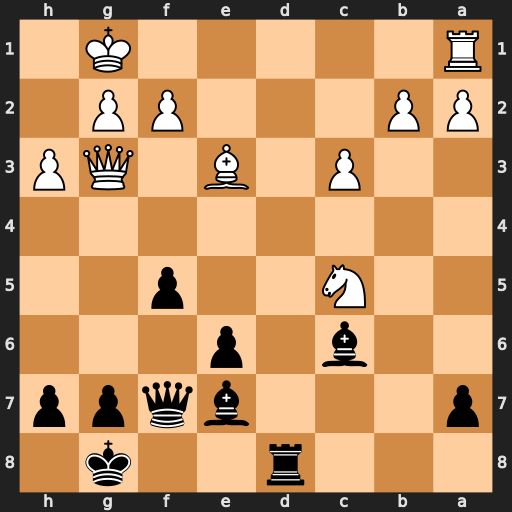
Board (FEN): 3r2k1/p3bqpp/2b1p3/2N2p2/8/2P1B1QP/PP3PP1/R5K1
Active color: b
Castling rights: -
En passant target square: -
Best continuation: f4 Bxf4 Bxc5